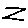
Label: zigzag